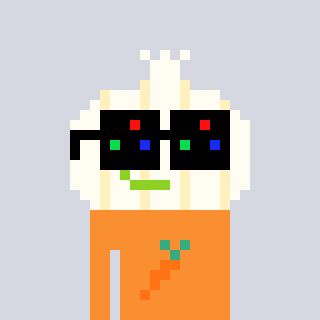
a pixel art character with square black sunglasses, a garlic-shaped head and a orange-colored body on a cool background